Field crop: maize
Growth stage: 1
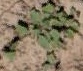
Species: convolvulus